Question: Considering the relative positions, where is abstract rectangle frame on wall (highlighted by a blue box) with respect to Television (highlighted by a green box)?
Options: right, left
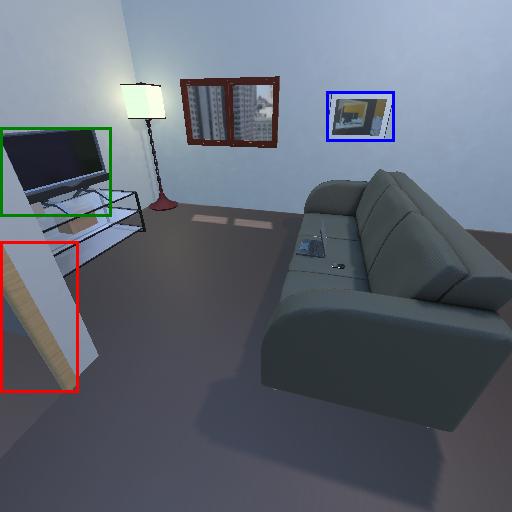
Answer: right